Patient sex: M
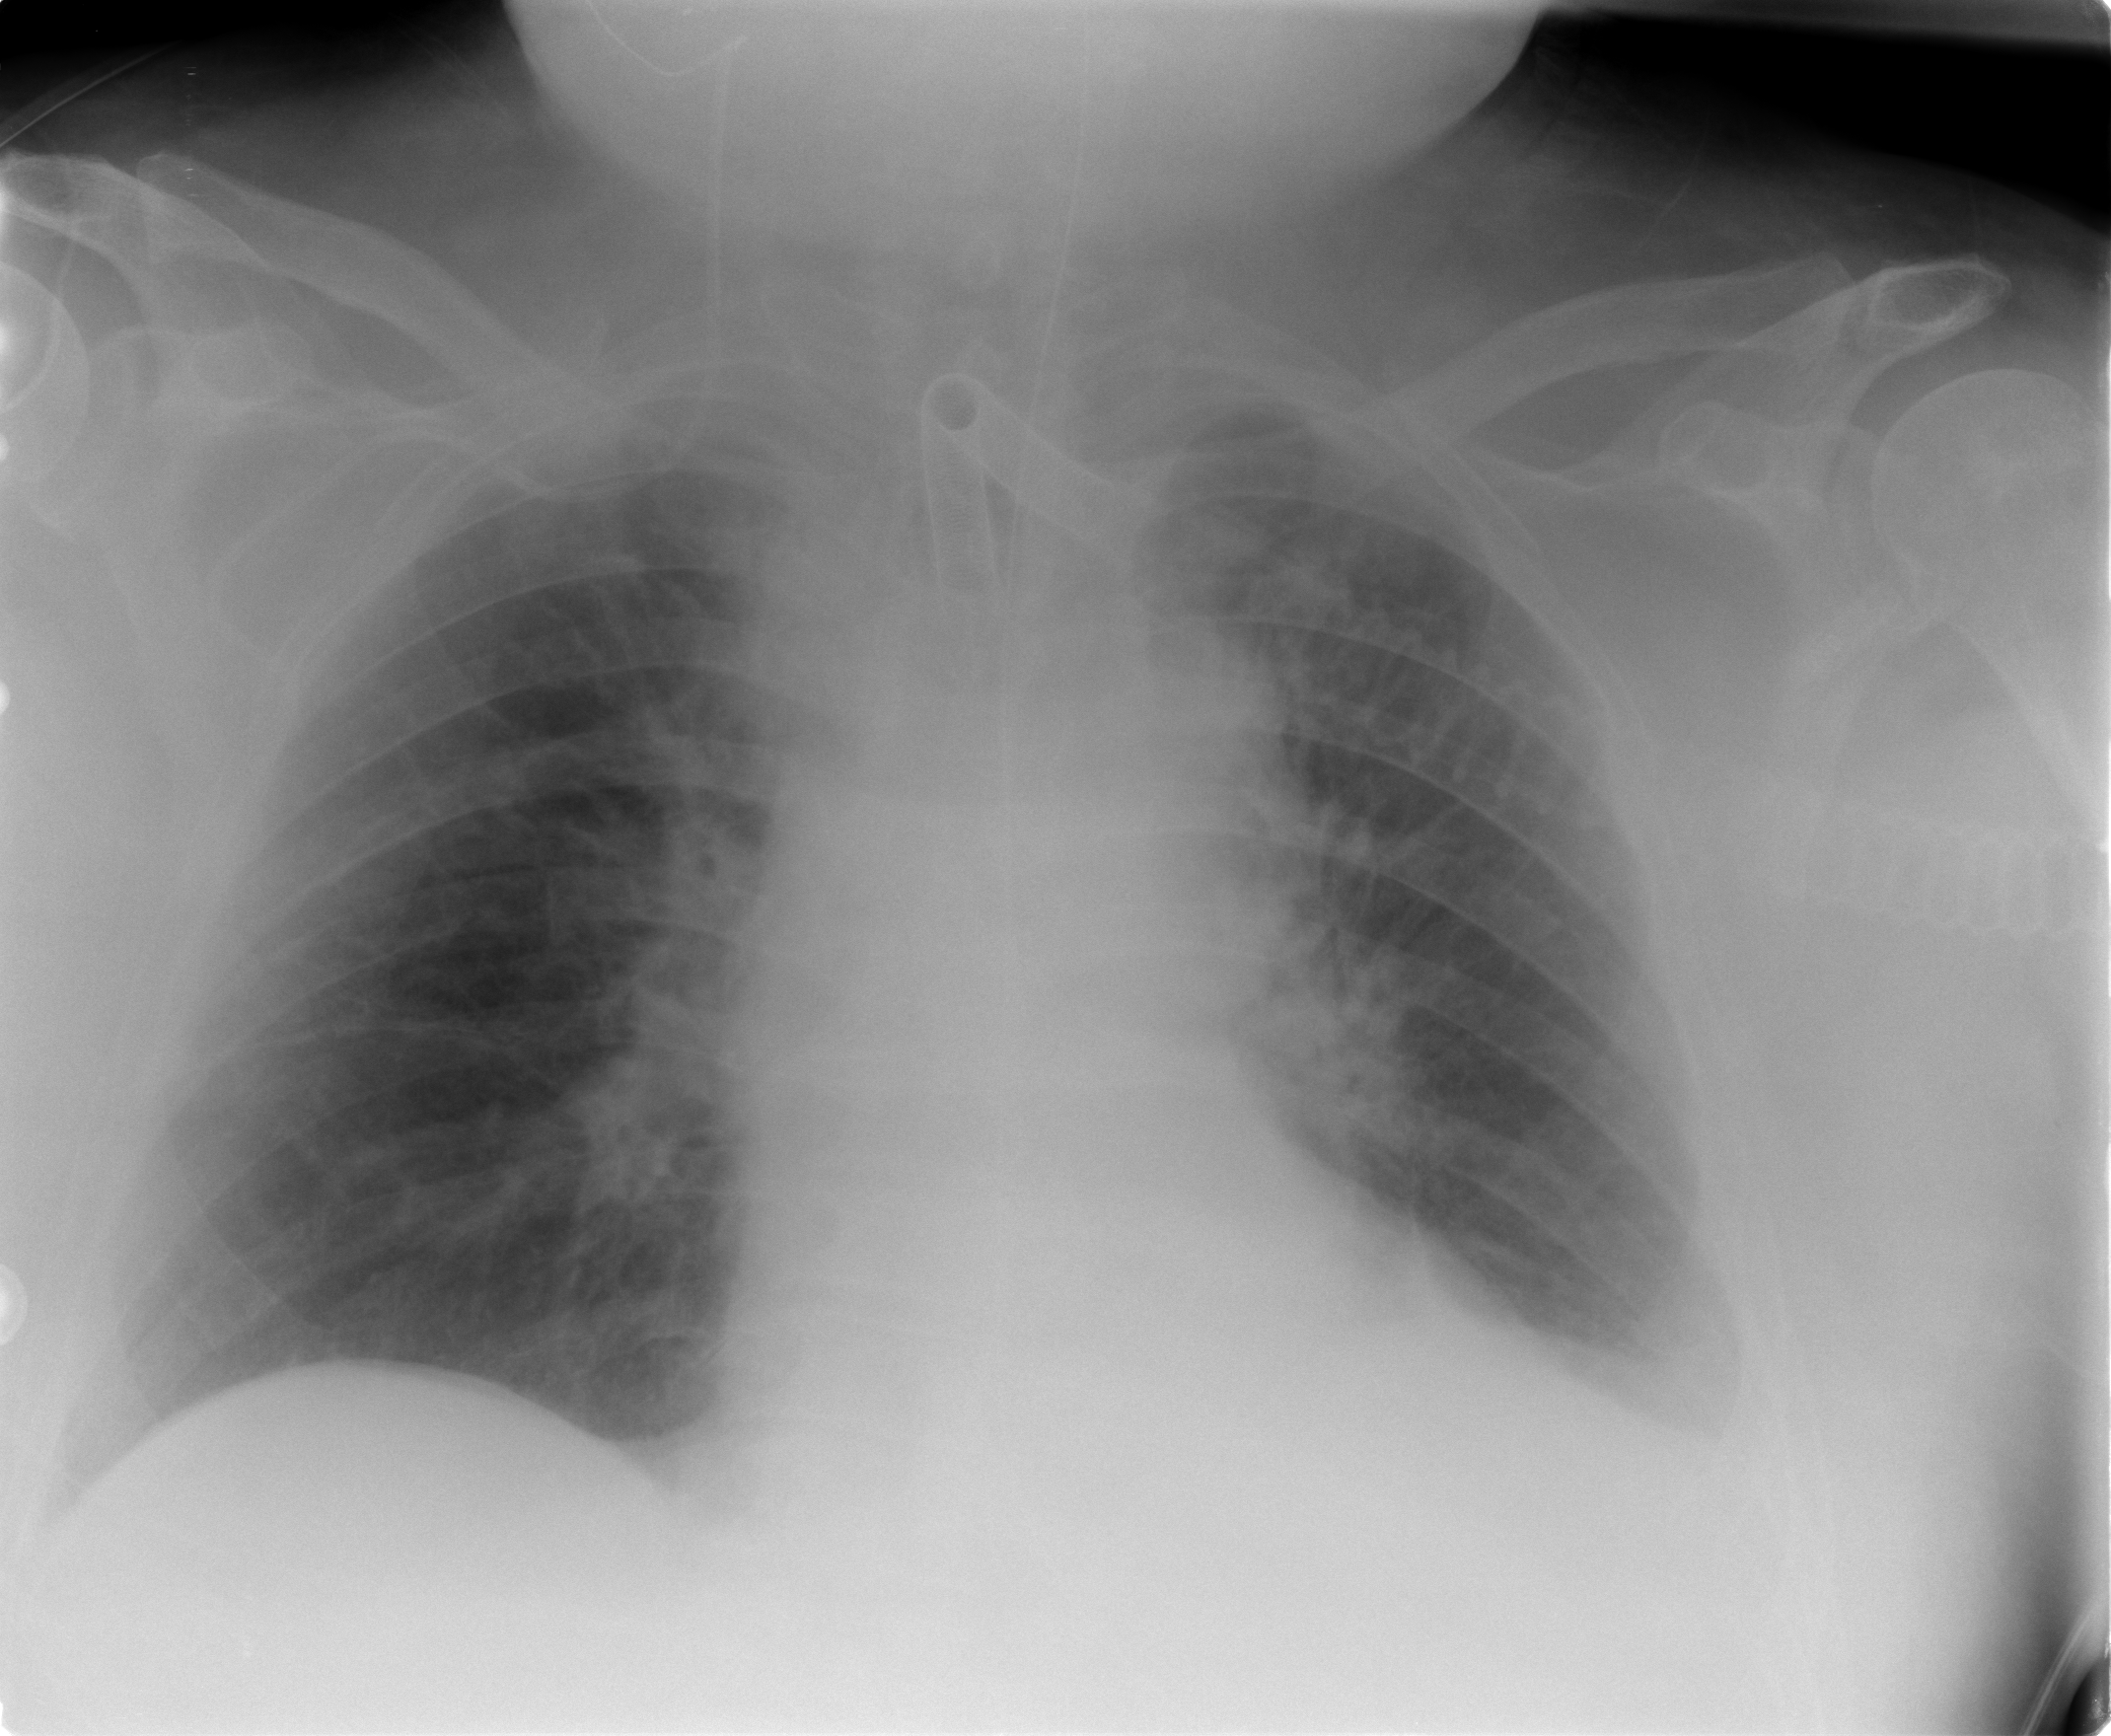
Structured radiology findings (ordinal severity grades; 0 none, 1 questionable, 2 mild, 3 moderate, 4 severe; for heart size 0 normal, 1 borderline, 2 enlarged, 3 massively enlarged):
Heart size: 0
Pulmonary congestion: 2
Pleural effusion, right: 0
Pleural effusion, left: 2
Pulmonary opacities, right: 0
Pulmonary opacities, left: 0
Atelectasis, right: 0
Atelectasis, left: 2